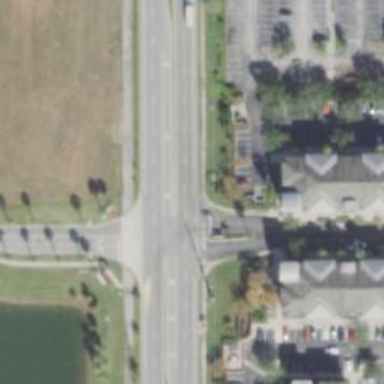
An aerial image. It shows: Tertiary road with asphalt surface.